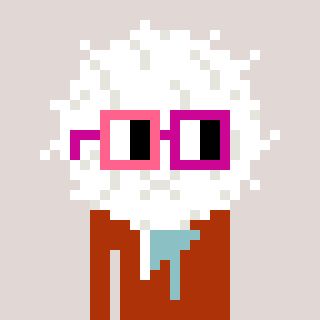
a pixel art character with square pink and red glasses, a cottonball-shaped head and a hotbrown-colored body on a warm background